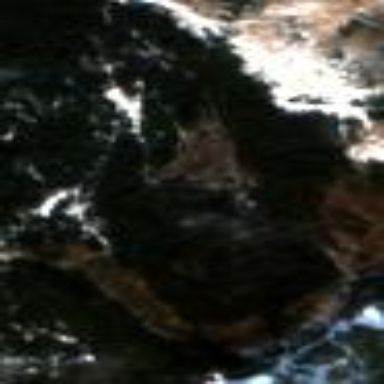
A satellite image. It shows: Coniferous forest area.